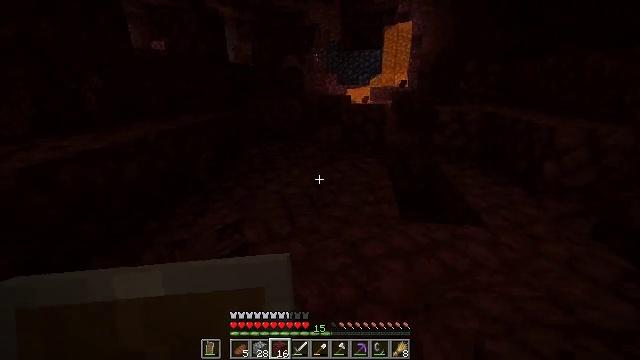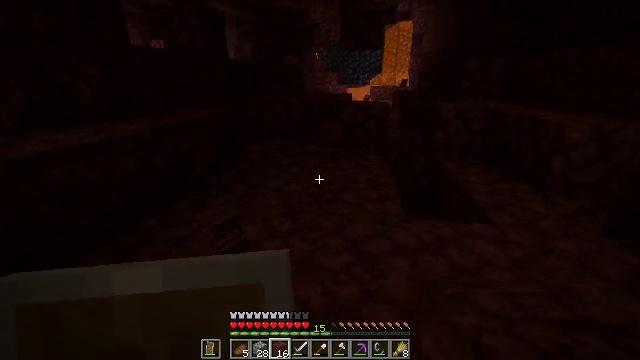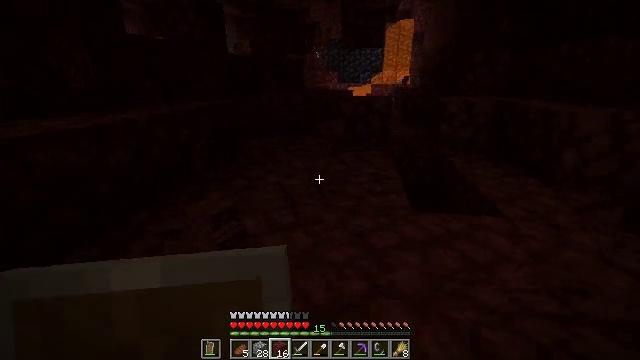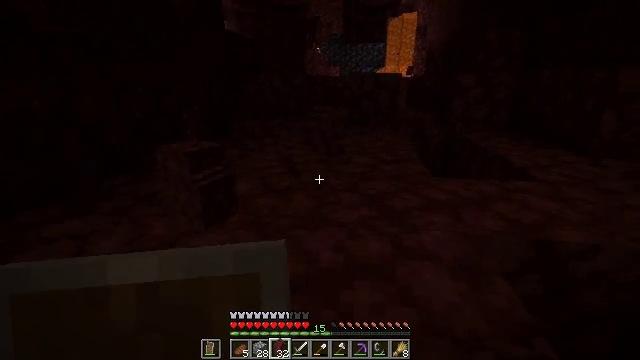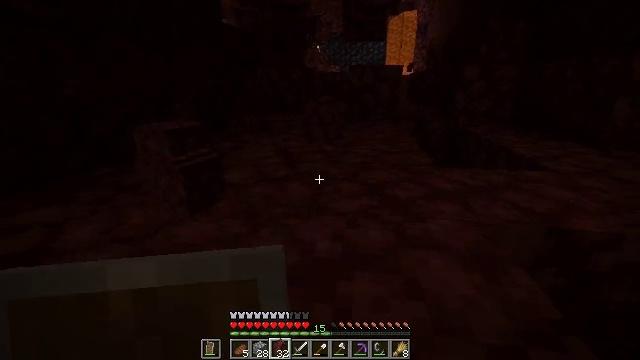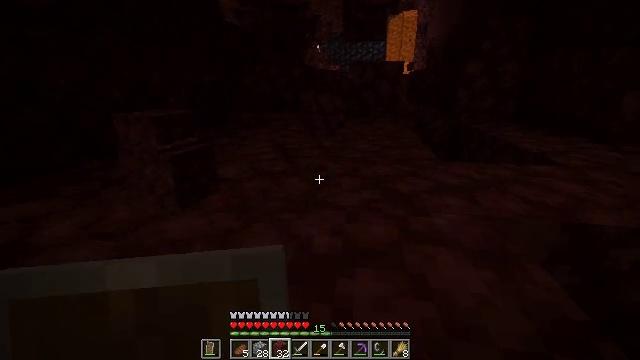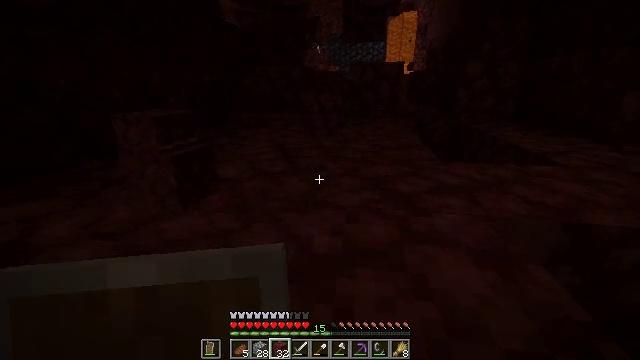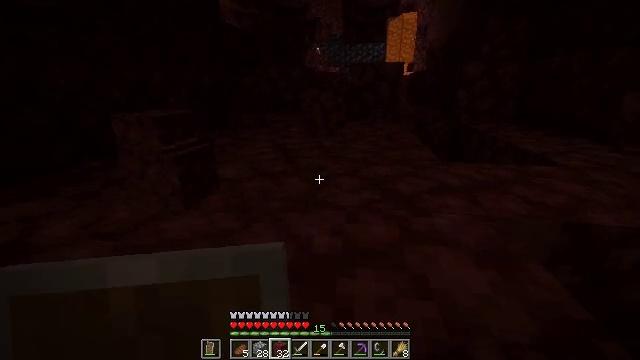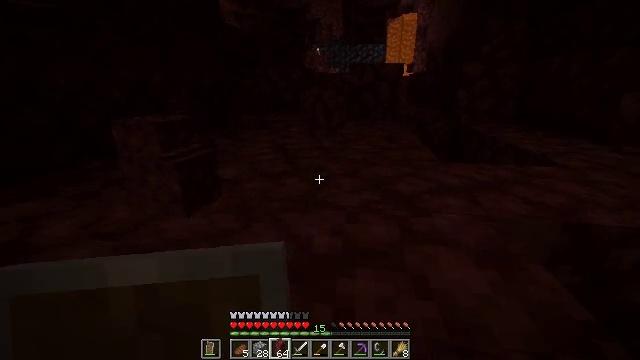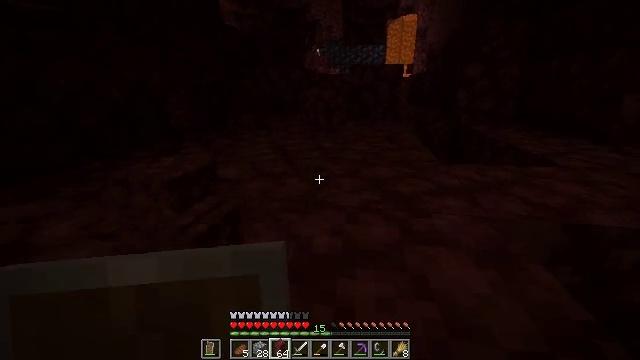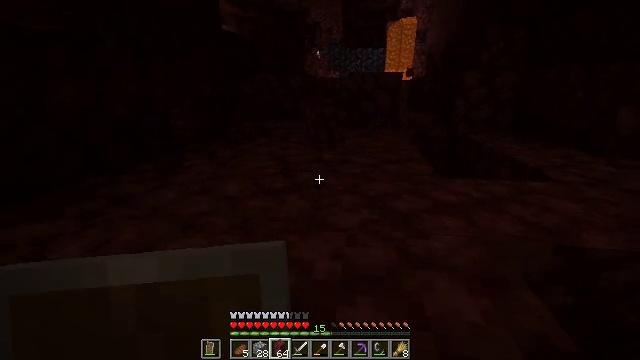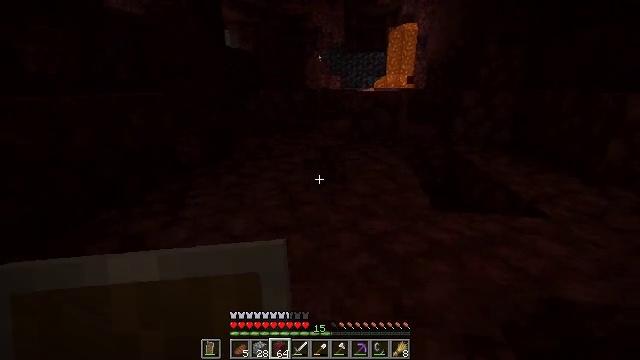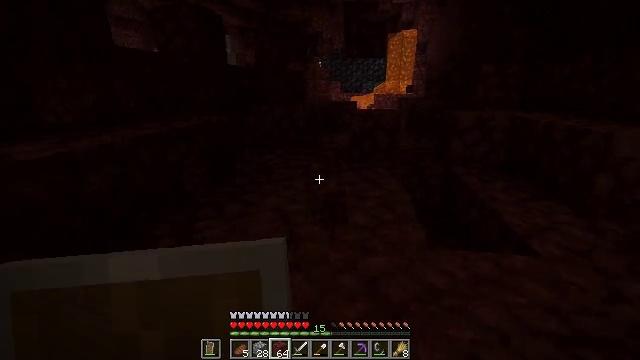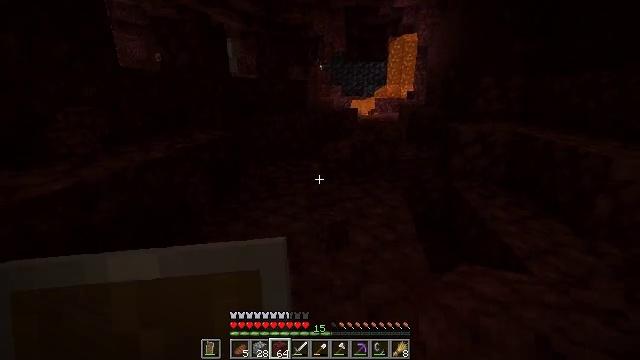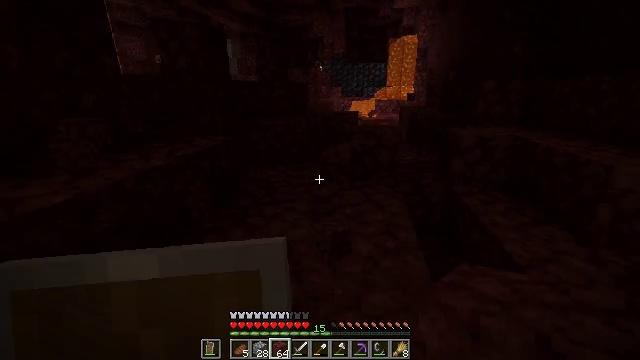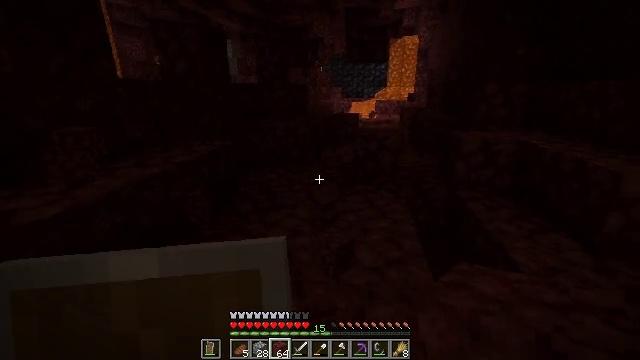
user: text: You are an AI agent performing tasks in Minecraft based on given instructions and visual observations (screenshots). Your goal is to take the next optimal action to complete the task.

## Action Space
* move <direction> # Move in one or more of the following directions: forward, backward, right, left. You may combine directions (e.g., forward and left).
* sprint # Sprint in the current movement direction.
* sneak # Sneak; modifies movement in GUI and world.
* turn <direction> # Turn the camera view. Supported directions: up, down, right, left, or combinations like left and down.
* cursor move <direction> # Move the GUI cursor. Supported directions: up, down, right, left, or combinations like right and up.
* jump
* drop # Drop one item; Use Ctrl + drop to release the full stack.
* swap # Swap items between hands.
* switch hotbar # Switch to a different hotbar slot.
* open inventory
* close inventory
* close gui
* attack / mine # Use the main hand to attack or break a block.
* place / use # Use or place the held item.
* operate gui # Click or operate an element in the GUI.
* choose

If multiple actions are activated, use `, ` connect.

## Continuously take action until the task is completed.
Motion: motion action
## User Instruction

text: craft item air
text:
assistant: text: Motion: move forward
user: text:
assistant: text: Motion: move forward
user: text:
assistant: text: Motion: move forward
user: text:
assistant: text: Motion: move forward
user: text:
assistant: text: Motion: move forward
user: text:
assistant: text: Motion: move forward
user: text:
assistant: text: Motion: move forward
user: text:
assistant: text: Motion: move forward
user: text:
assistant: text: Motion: move forward
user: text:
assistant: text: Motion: move forward, jump
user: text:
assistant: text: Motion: move forward, jump
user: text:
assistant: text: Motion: move forward, jump
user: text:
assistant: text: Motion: move forward, jump
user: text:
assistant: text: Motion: move forward
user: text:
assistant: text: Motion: move forward
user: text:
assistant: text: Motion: move forward
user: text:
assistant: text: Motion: move forward
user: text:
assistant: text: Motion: move forward
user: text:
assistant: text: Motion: move forward
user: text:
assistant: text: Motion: move forward
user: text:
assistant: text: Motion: move forward, turn left and up
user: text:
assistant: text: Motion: move forward, turn left and up
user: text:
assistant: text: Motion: move forward, turn left and up
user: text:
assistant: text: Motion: move forward, turn left and up
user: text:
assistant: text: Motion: move forward, turn left and up
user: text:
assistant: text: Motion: move forward, turn left and up
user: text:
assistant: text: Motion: move forward, turn left and up
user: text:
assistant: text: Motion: move forward, turn left
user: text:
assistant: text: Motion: move forward, turn left
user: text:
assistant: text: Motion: move forward, turn left